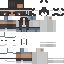
A female human skin with medium skin, wearing brown long hair dressed in a blue hoodie and blue jeans, featuring a closed mouth.